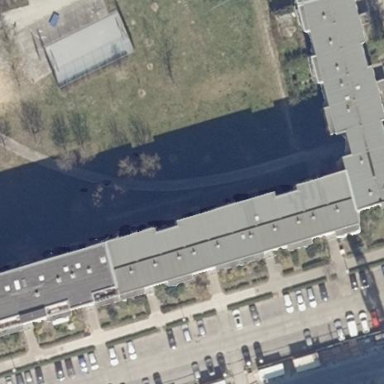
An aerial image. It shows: Flat-roofed apartment building.